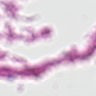
Metastatic tissue present: no